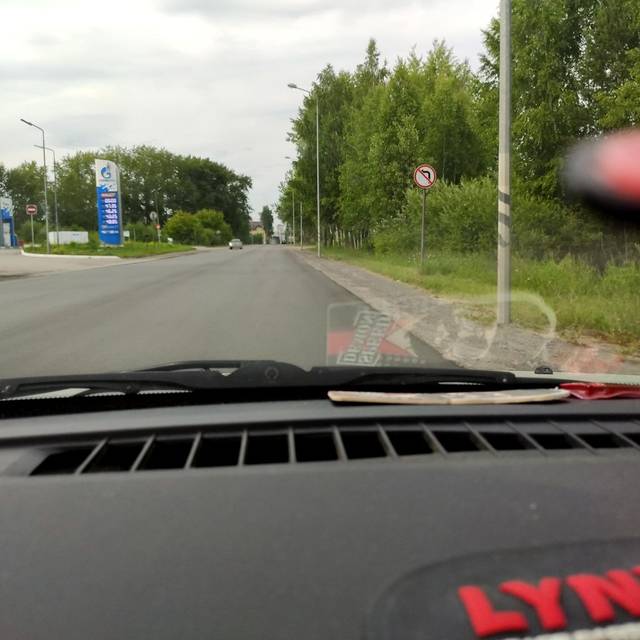
Region: Russia
Coordinates: 58.085, 56.31